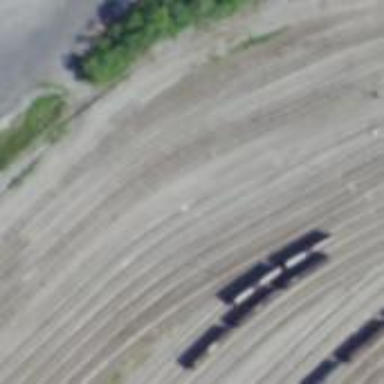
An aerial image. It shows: Railway yard.